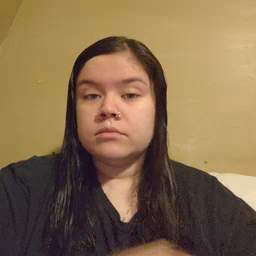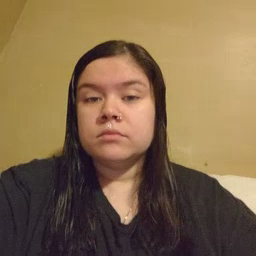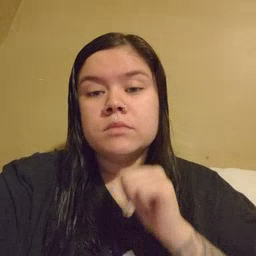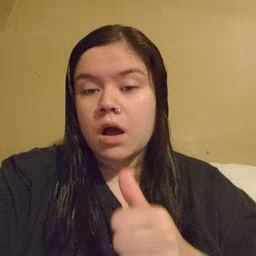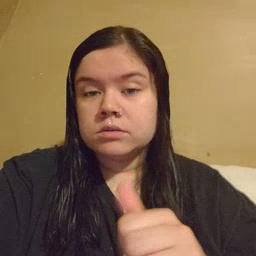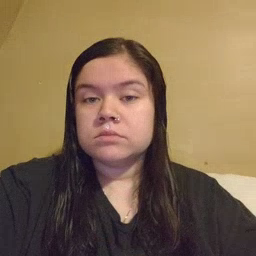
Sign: not